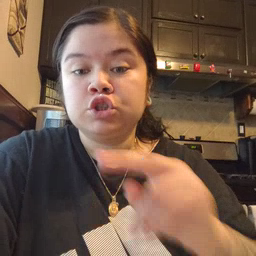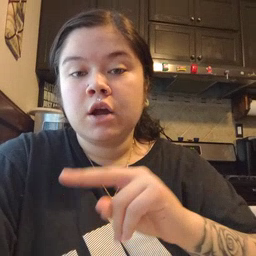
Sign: chair